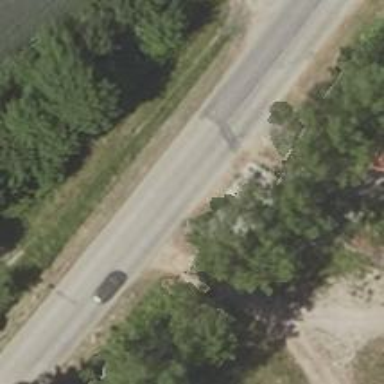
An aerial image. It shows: Residential road surfaced with concrete plates.